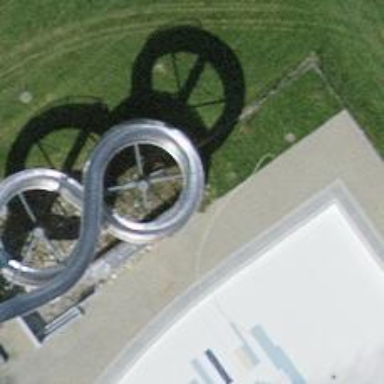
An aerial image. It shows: Water slide attraction.